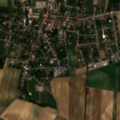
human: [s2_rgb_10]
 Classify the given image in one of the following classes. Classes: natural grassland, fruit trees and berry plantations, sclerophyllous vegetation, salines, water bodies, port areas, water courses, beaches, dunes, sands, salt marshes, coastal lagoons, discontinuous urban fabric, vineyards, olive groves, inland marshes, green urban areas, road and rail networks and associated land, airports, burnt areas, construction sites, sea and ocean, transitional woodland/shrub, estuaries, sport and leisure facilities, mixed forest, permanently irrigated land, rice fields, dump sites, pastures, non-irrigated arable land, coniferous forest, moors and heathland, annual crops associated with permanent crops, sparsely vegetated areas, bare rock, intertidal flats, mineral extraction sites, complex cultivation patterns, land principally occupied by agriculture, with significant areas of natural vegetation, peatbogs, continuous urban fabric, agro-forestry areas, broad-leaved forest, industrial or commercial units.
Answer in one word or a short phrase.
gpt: discontinuous urban fabric, industrial or commercial units, non-irrigated arable land